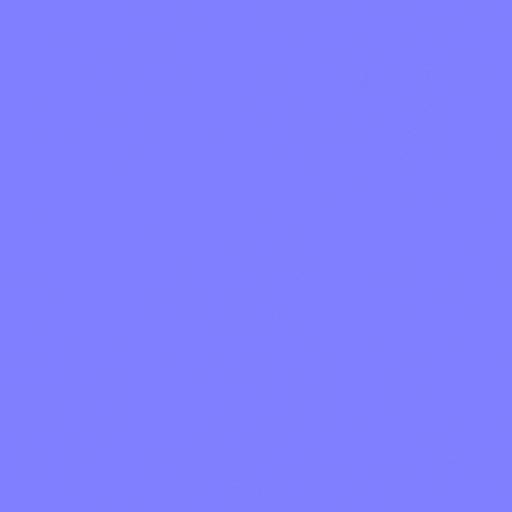
colorful terrazzo white